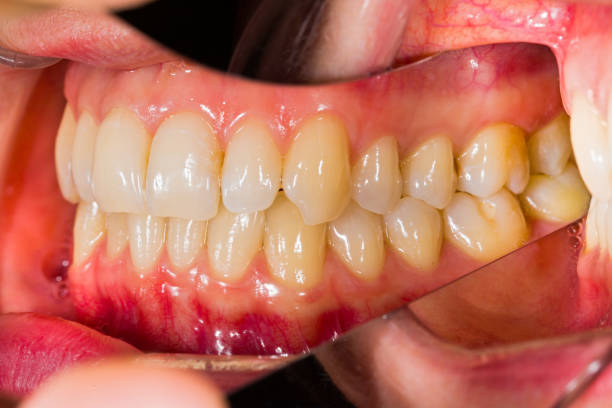
Condition: Gingivitis